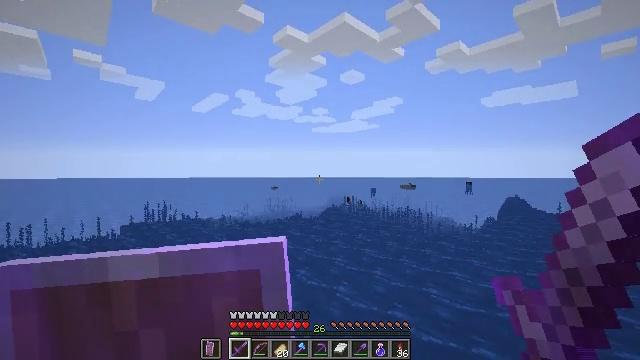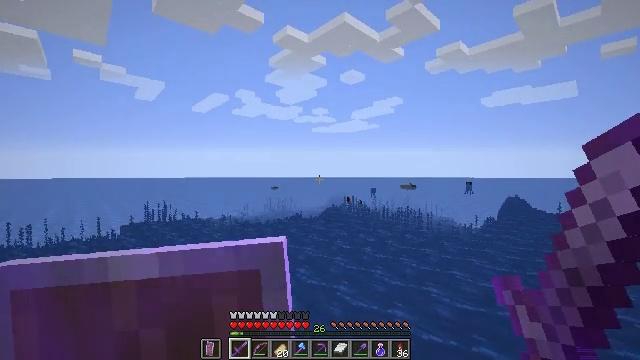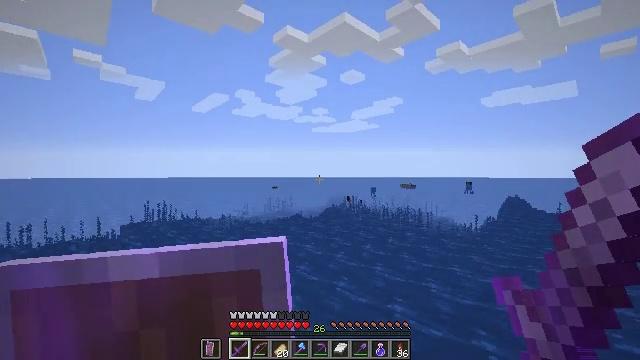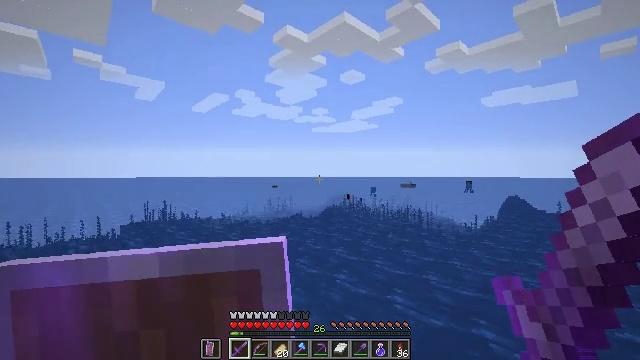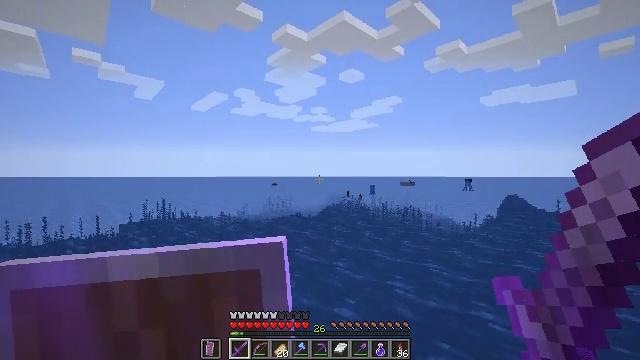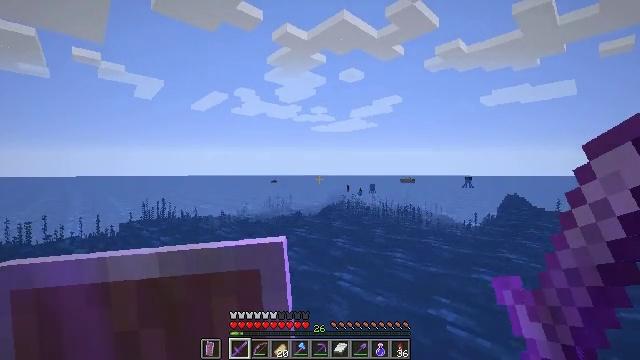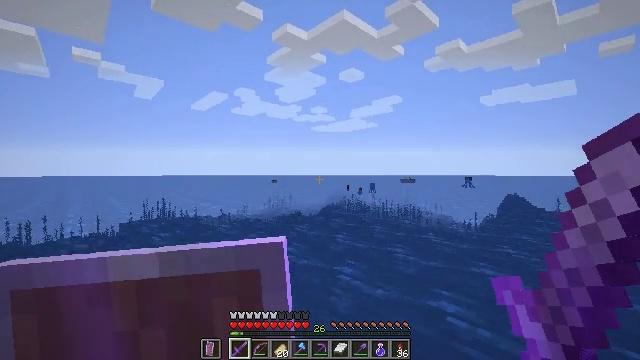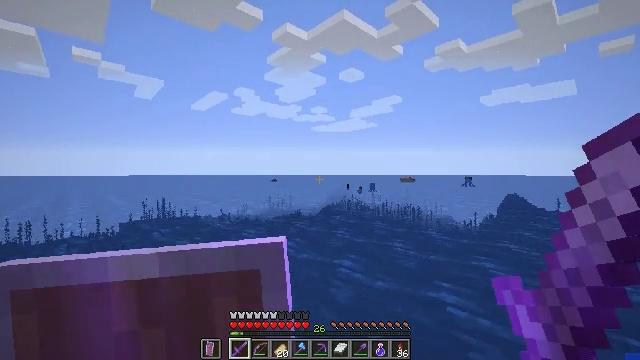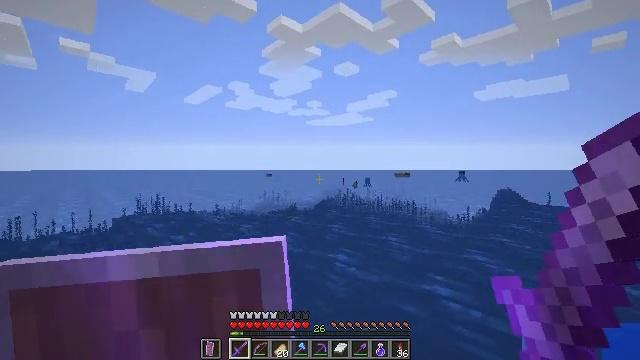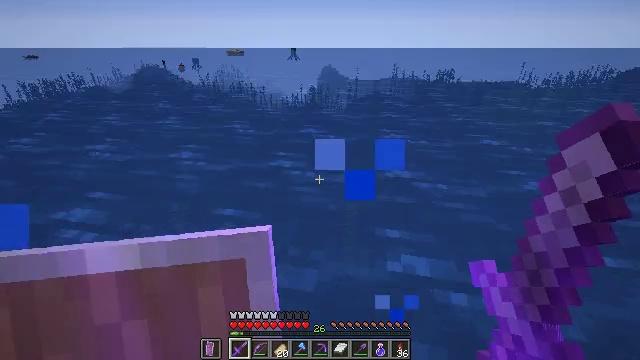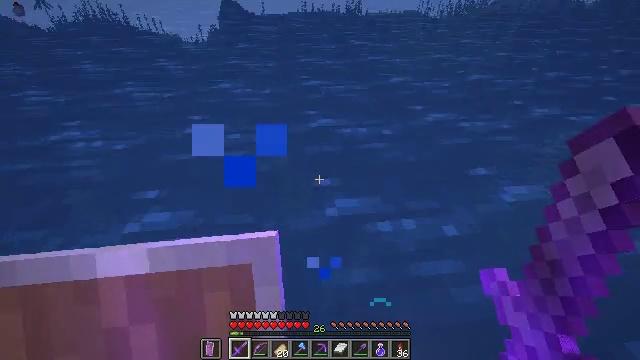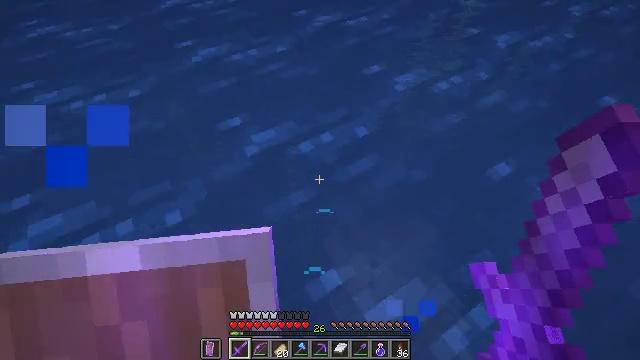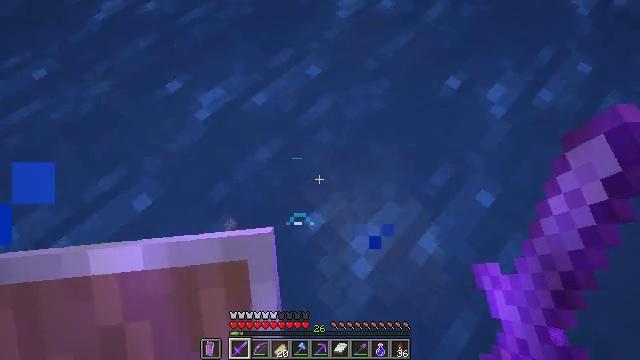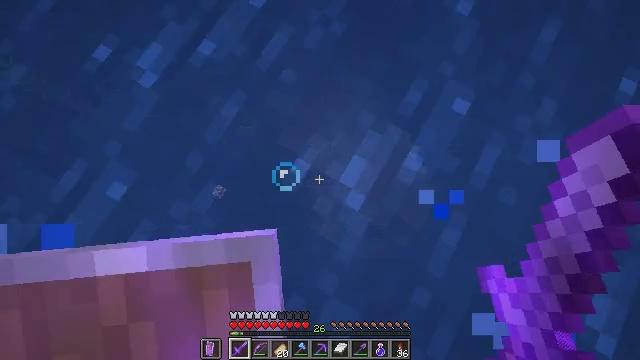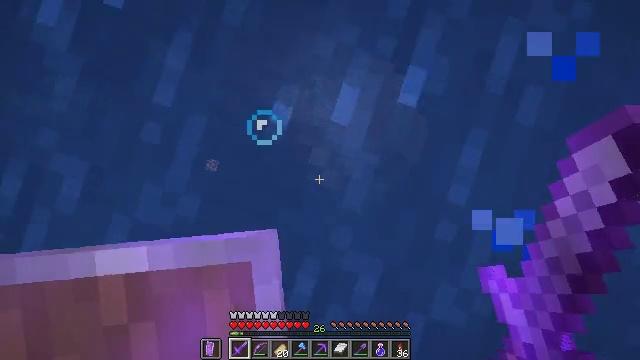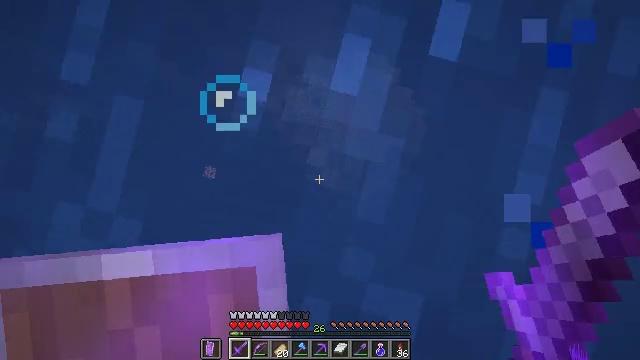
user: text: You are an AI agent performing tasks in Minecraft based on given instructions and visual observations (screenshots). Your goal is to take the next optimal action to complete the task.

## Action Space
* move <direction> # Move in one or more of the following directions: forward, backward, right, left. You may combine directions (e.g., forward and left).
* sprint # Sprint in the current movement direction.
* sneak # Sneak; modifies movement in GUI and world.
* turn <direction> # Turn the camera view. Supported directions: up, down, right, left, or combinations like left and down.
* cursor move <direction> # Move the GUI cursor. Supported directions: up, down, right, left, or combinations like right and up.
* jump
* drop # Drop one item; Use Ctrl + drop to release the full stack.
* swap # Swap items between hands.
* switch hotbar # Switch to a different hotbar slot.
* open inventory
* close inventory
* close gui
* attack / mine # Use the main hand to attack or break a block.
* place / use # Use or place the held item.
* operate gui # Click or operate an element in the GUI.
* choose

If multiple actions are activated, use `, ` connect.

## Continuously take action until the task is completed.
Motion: motion action
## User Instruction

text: Shovel up some gravel.
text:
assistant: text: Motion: jump
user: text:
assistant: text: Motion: jump
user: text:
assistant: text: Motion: jump
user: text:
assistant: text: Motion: jump
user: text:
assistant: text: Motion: jump
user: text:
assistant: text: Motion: jump
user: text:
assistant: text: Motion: jump
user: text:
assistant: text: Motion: turn right and down, jump
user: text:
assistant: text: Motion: turn right and down, jump
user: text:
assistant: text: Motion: turn right and down
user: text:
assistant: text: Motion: turn right and down
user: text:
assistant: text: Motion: turn right and down
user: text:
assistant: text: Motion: sneak, turn right and down
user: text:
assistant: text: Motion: sneak, turn right and down
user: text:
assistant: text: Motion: sneak, turn right and down
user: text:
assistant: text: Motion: sneak, turn down
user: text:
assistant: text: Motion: sprint
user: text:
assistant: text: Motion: sneak
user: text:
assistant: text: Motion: sprint
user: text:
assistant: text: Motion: sneak
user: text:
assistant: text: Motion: sneak
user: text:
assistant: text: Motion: sprint
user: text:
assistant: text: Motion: move forward, sneak
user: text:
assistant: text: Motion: move forward, sprint
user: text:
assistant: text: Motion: move forward, sprint
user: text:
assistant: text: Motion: move forward, sneak
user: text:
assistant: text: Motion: move forward, sprint
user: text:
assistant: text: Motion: move forward, sprint
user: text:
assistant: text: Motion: move forward, sprint, turn right and up
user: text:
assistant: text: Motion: move forward, sneak, turn right and up